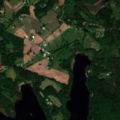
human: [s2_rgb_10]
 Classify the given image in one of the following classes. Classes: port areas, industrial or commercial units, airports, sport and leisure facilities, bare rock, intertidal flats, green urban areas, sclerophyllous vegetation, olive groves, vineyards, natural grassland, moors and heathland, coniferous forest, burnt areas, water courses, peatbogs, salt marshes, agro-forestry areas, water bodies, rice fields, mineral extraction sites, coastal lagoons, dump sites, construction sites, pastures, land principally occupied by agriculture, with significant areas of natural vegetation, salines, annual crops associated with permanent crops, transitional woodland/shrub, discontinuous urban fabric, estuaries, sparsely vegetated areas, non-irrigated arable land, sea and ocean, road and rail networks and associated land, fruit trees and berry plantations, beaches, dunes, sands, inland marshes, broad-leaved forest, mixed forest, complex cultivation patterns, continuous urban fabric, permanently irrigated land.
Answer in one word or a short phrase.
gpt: land principally occupied by agriculture, with significant areas of natural vegetation, coniferous forest, mixed forest, transitional woodland/shrub, water bodies